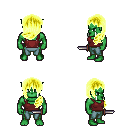
a pixel art fantasy rpg character, male body template, orc, green skin, maroon pirate shirt, teal pants, gold left-swept hairstyle, dagger, four views (front, back, left, right), 2x2 character sprite sheet, small pixel art, hard edges, no anti-aliasing